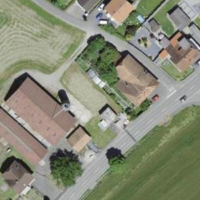
EUNIS habitat code: 54
Species observed at this site:
Larix decidua